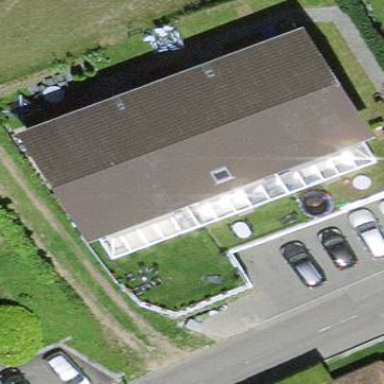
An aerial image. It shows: Simple and straightforward house.